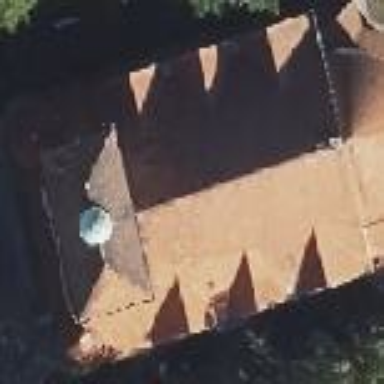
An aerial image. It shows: Building with gabled roof made of roof tiles.